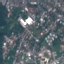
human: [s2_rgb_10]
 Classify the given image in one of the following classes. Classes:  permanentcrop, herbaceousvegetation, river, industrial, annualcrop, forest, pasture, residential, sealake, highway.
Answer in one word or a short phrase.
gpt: Residential